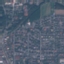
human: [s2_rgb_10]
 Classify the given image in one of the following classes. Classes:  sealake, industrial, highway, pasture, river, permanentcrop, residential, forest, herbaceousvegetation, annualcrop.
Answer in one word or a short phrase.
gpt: Residential